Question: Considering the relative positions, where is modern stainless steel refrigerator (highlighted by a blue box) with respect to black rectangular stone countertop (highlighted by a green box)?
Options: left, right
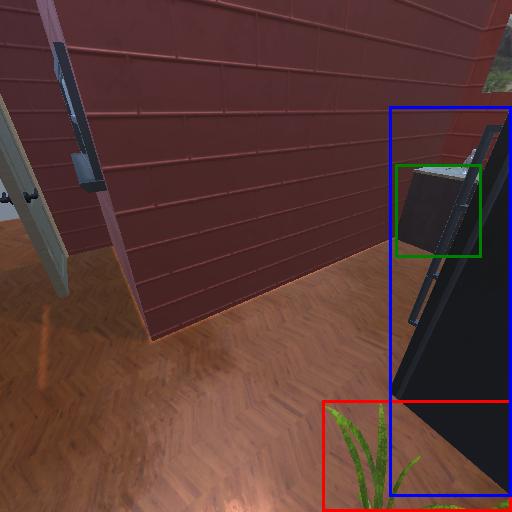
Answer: left